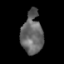
Tissue: skin
Cell type: Epithelial cells
Senescence score: 0.2844
Nuclear area (px): 865
Mean DAPI intensity: 101.716